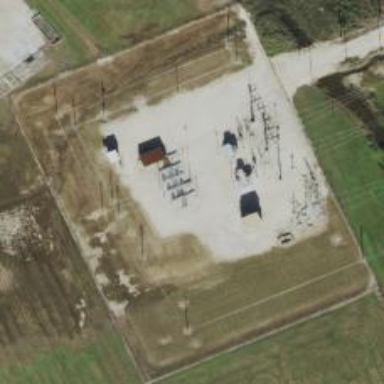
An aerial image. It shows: Outdoor distribution substation protected by fence.